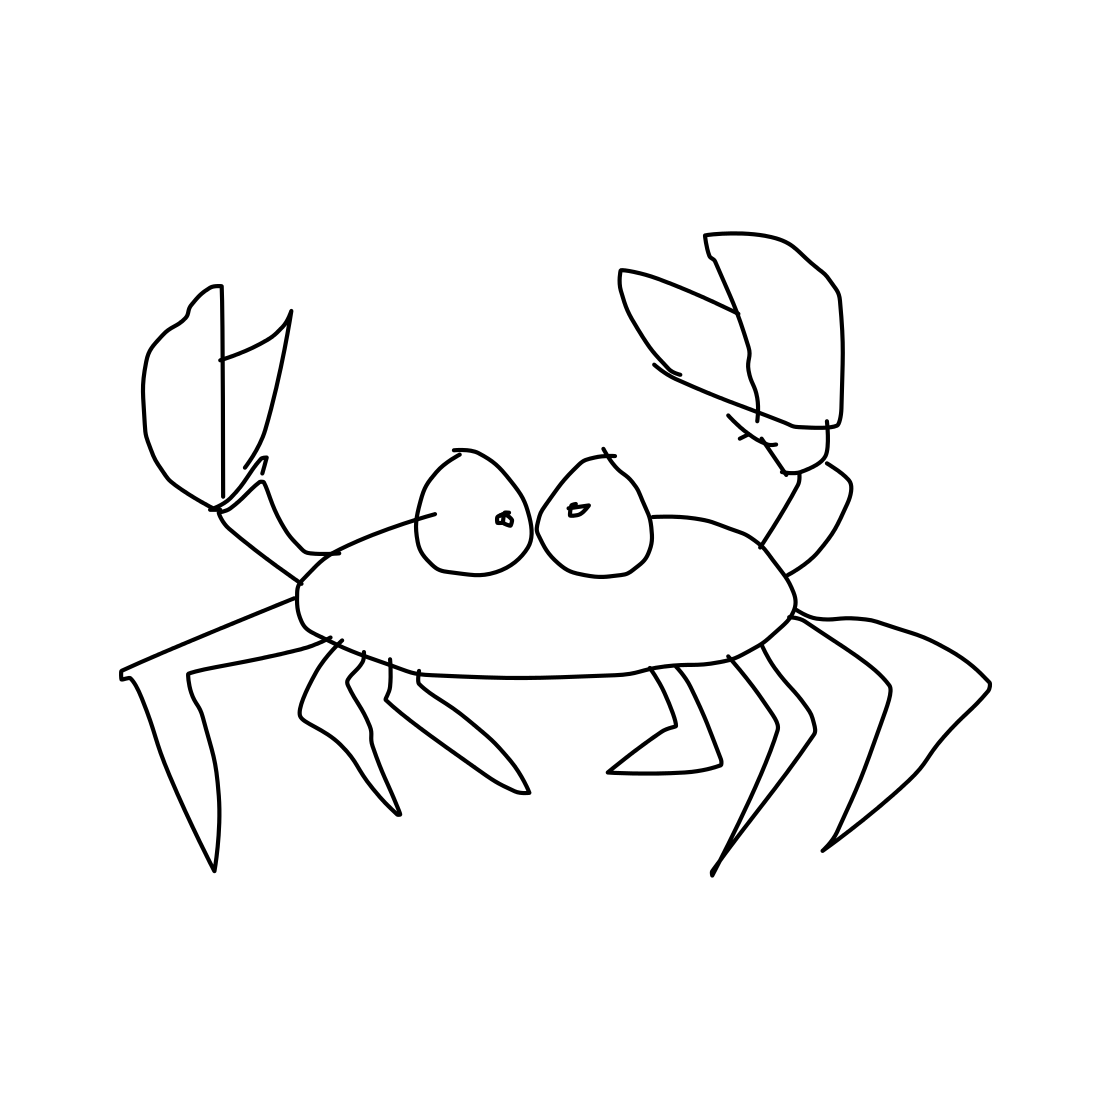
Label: crab